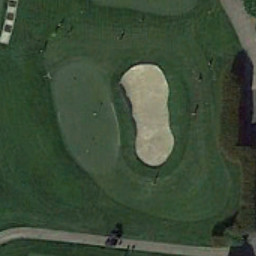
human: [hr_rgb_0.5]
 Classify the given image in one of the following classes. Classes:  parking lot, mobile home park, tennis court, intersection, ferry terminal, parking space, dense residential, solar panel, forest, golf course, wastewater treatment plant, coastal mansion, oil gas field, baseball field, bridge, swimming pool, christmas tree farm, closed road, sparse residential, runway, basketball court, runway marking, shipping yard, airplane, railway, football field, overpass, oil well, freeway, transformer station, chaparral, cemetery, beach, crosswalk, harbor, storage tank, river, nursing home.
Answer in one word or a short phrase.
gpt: golf course